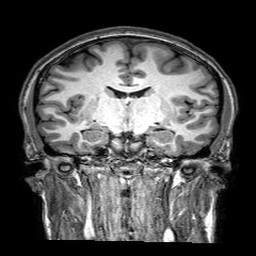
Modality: T1w
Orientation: sagittal
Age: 23
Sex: female
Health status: healthy
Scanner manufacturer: philips
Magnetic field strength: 3 T